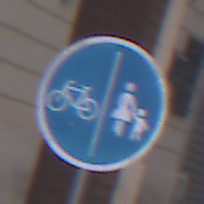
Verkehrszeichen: GetrennterRadUndGehwegRadwegLinks
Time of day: MorningAfternoon
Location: Outdoor (Urban)
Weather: PartlyCloudy
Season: NotSpecified
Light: Natural